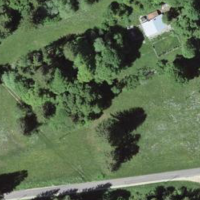
EUNIS habitat code: 44
Species observed at this site:
Cerastium tomentosum
Noccaea caerulescens